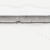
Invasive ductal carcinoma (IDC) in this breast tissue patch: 0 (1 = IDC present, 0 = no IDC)